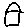
Label: house